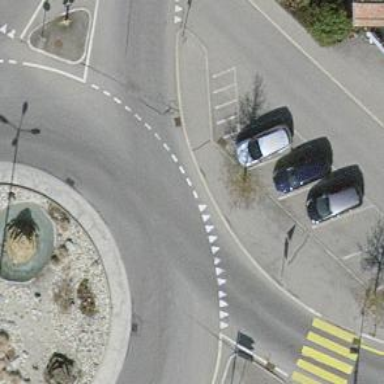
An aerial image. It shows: Secondary road with asphalt surface leading to roundabout junction.